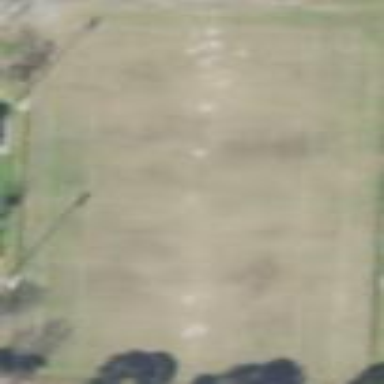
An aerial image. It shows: Soccer pitch for leisureland activities.